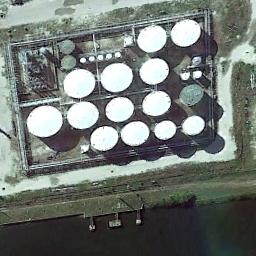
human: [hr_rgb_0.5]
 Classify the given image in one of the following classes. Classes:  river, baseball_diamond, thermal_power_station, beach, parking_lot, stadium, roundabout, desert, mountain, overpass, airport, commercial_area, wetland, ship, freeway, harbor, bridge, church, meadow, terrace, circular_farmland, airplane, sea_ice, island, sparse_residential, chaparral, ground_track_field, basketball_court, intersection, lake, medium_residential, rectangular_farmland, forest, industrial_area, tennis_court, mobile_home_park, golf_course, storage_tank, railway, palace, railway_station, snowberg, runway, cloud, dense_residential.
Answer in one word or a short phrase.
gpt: storage_tank